Question:
I installed CKEditor, i found it causes large space between lines even though i'm just pressing enter once to move to the next! I have to press "Shift" for every enter to have the breakline! Any idea on how to make it work without pressing Shift?
Line 2 caused by pressing Shift + enter.
Line 3 caused by just pressing Enter.
I'm using PHP
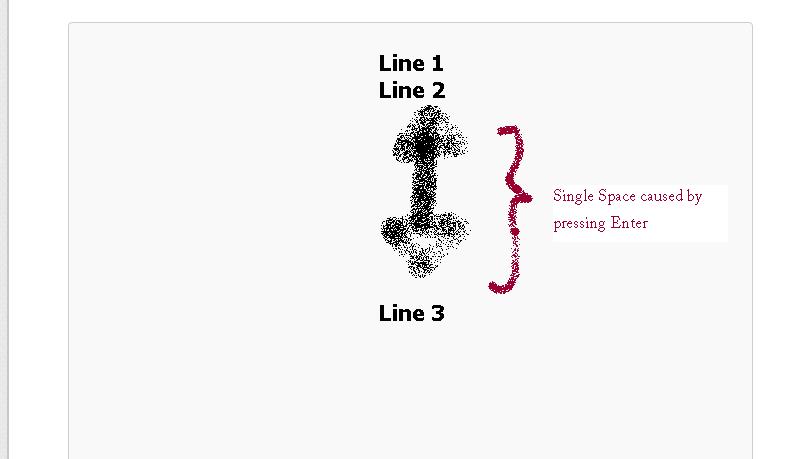
Answer: You can set in your config.js to use a '<br>' instead of '<p>' while hitting the ENTER key:
'''
config.enterMode = CKEDITOR.ENTER_BR;
'''
The available flags are
'''
CKEDITOR.ENTER_P (1) - new <p> paragraphs are created;
CKEDITOR.ENTER_BR (2) - lines are broken with <br> elements;
CKEDITOR.ENTER_DIV (3) - new <div> blocks are created.
'''
Look on the docs for <URL> for further details
---
Expanding on Josepth Silber answer (that he know deleted.. He suggested using 'config.autoParagraph = false;' ), IIRC (the Manual is not really clear on what 'create wrapping blocks around inline contents' means), the 'autoParagraph' config adds a '<p></p>' pair around each inline content inside the body. So, even if you hit Enter on an empty line, it will generate '<p></p>' (or '<p>&nbsp;</p>', if so configured). The manual suggest leaving that option as it is, though (so set to );